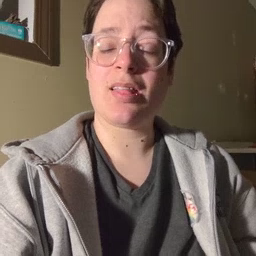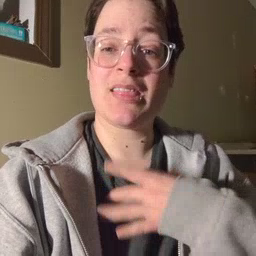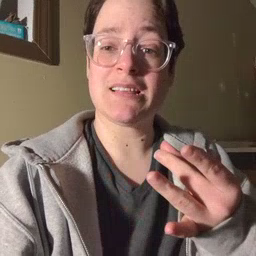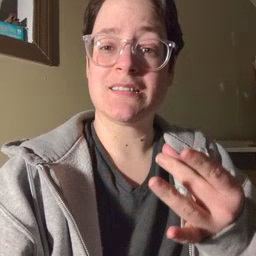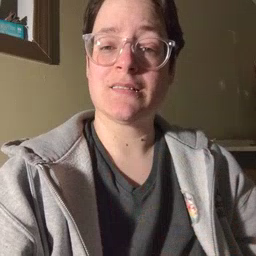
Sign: like